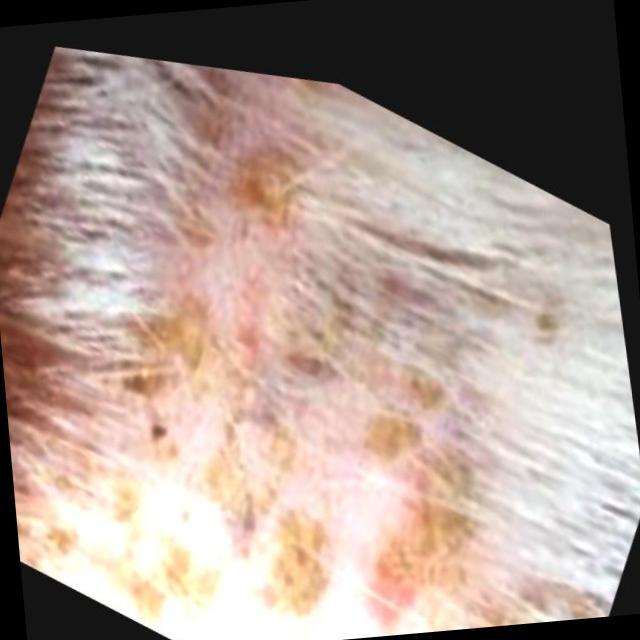
Canine hypersensitivity reaction — allergic skin response with urticaria, erythema, pruritus, and angioedema. May be food, environmental, or flea allergy related.